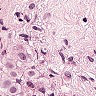
Metastatic tissue present: yes